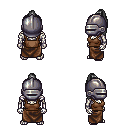
a pixel art fantasy rpg character, male body template, skeleton, brown pirate shirt, robe skirt, white long topknot hairstyle, metal helm, four views (front, back, left, right), 2x2 character sprite sheet, small pixel art, hard edges, no anti-aliasing